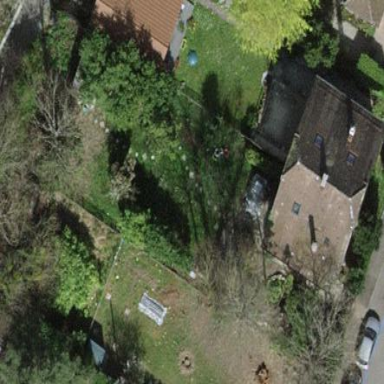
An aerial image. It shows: Garden surrounded by fence.